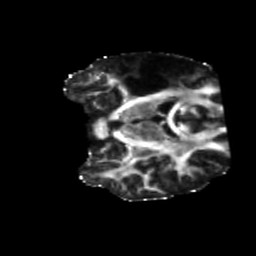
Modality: FA
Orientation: coronal
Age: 36
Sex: female
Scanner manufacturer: siemens
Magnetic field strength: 3 T
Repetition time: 5.47 s
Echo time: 0.0854 s